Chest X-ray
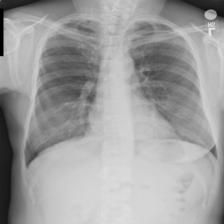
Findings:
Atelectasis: negative
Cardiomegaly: negative
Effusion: negative
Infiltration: negative
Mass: negative
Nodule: negative
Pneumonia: negative
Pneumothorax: negative
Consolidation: negative
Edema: negative
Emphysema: negative
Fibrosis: negative
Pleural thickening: negative
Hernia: negative